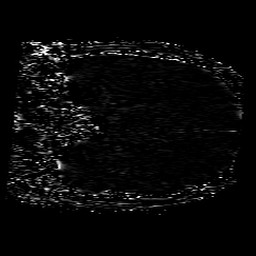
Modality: SWI
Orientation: coronal
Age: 62
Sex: male
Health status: ill
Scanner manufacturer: philips
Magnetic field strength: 3 T
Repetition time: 0.031 s